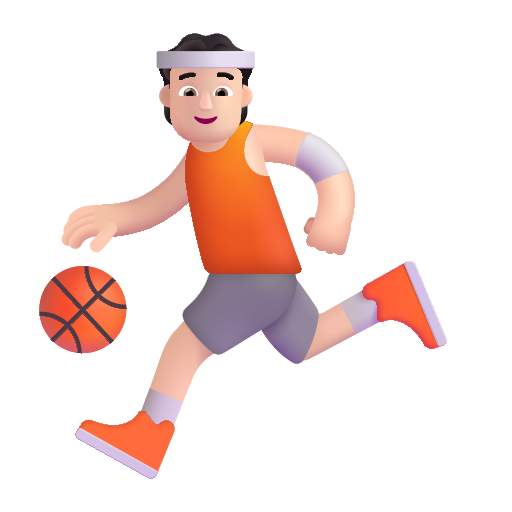
person bouncing ball color light